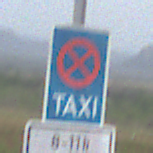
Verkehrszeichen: Taxenstand
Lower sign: ZeitangabenOhneBeschraenkungAufWochentage2
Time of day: Midday
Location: Outdoor (Nature)
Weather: PartlyCloudy
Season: NotSpecified
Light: Natural